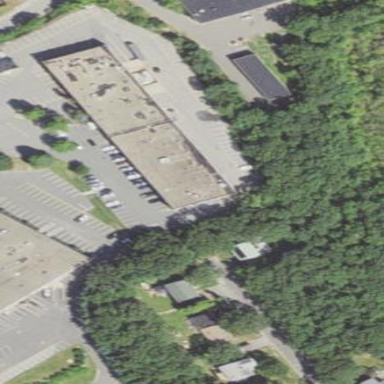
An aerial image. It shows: Parking area.